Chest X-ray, PA view. Patient: 22 years old, sex M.
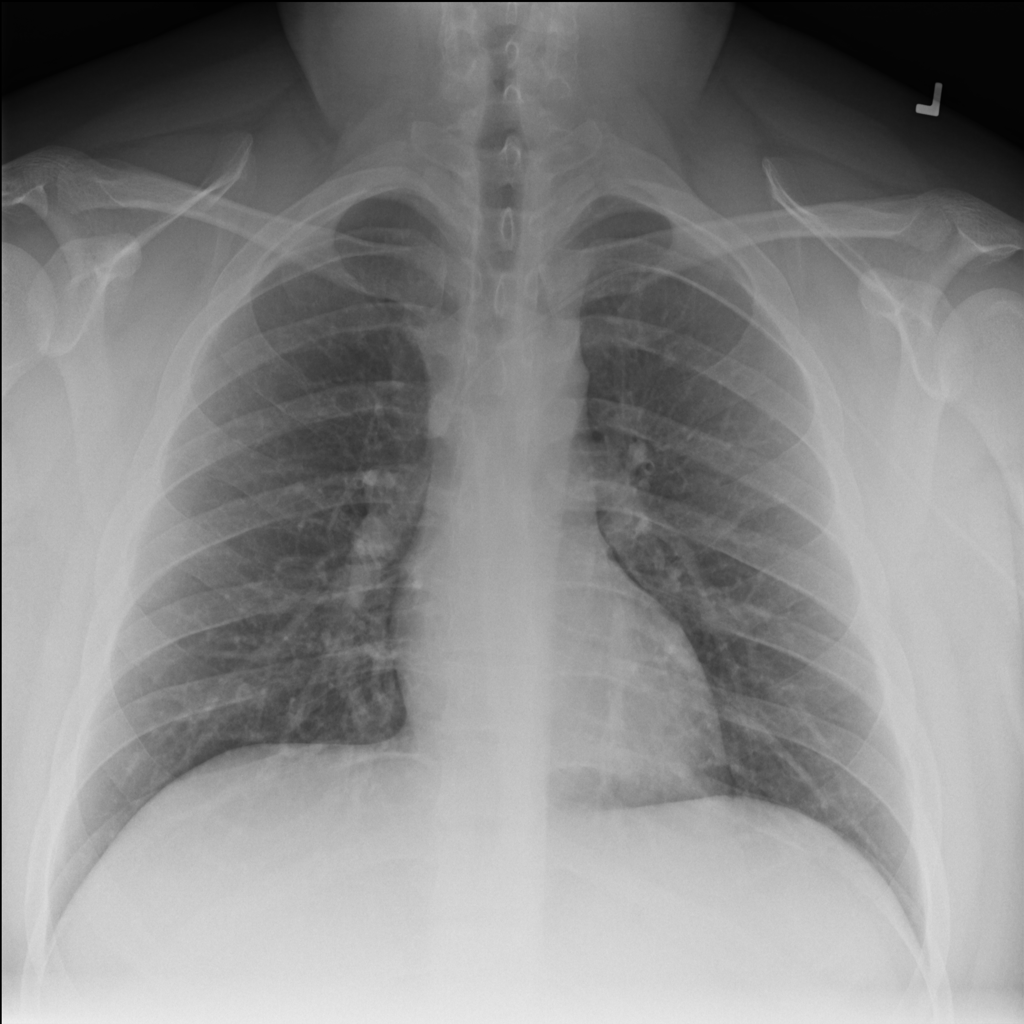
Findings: No Finding